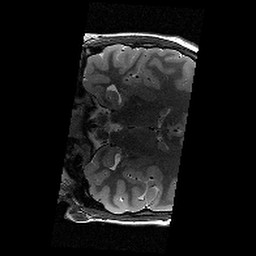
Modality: T2w
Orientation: coronal
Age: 10
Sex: male
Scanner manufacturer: siemens
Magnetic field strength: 3 T
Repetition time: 9.23 s
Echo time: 0.067 s